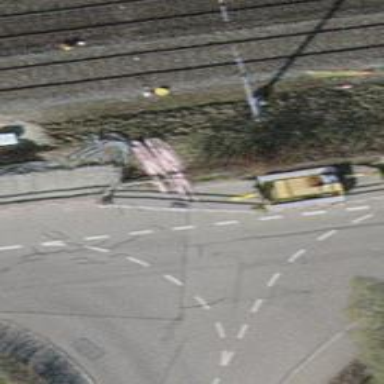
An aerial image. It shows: Traffic calming table.